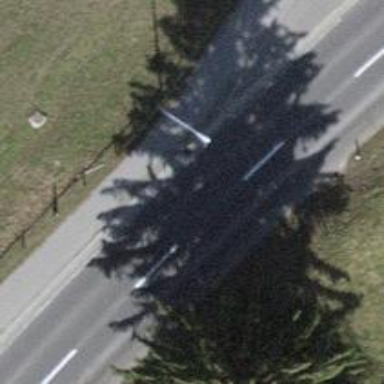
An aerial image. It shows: Secondary road with asphalt surface.